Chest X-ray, AP view. Patient: 46 years old, sex F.
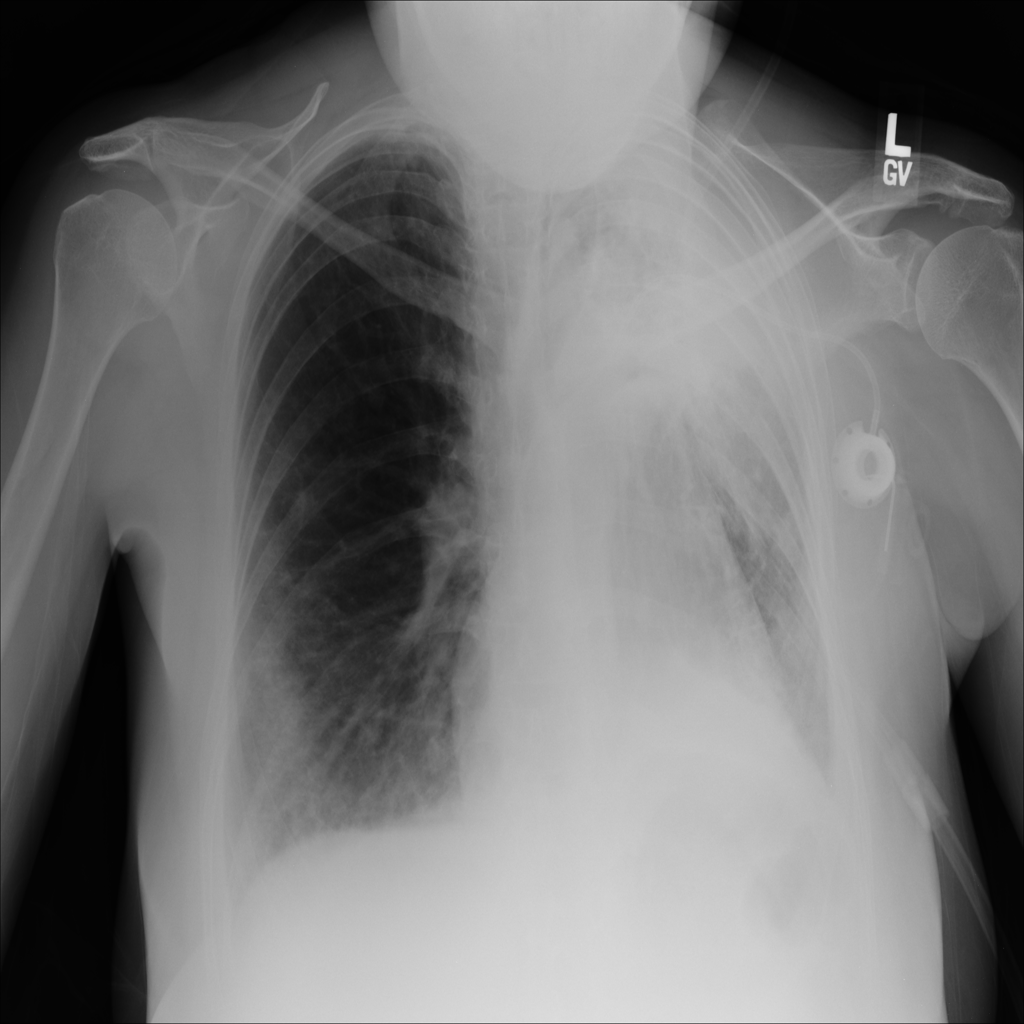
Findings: Atelectasis, Mass